Aerial crown-view tile of a tropical tree (Barro Colorado Island, Panama), acquired 20240611:
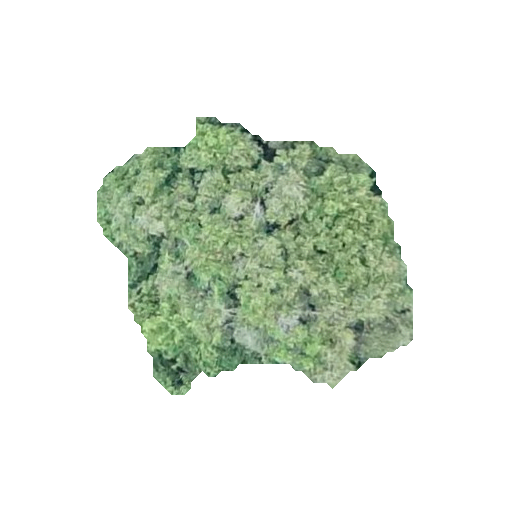
Species: Prioria copaifera
GBIF accepted scientific name: Prioria copaifera
Crown area: 97.125 m²